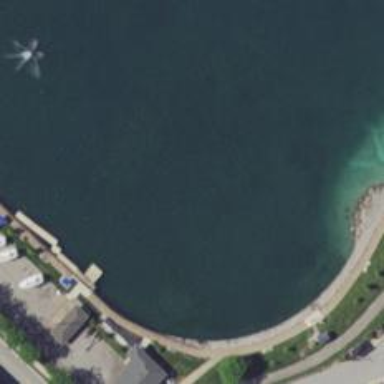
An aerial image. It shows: Man-made pier.